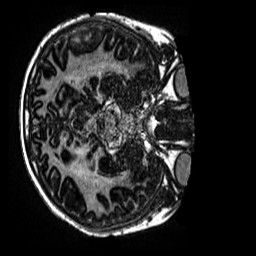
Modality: MP2RAGE
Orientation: axial
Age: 11
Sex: male
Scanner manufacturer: siemens
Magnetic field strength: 3 T
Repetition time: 4 s
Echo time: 0.00299 s